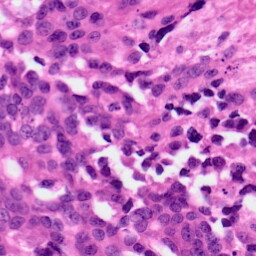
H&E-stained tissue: Ovarian